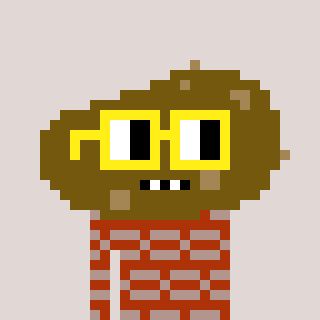
a pixel art character with square yellow glasses, a potato-shaped head and a hotbrown-colored body on a warm background